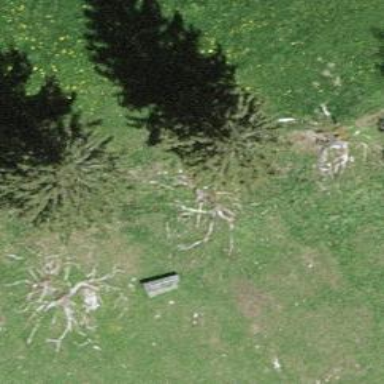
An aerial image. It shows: Brown bench in the vicinity.